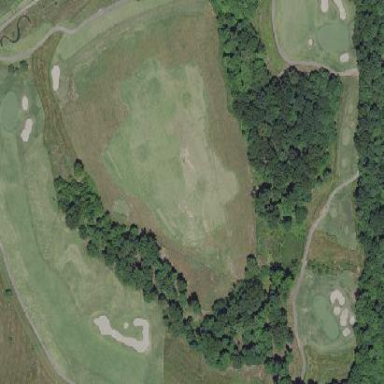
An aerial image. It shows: Grassy area used as driving range for golf.